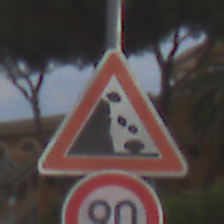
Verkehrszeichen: SteinschlagLinks
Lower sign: Geschwindigkeit90
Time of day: MorningAfternoon
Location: Outdoor (Suburban)
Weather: PartlyCloudy
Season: NotSpecified
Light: Natural